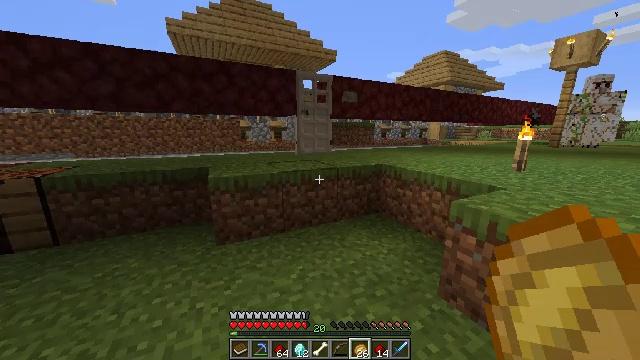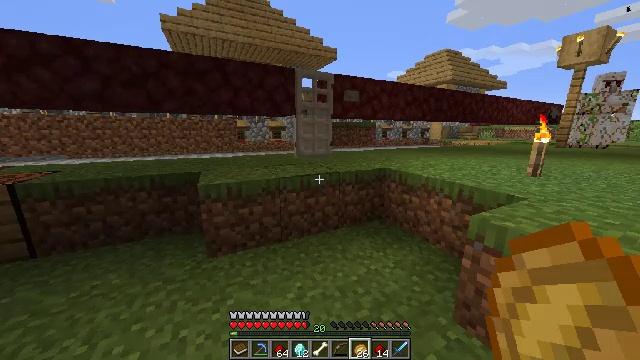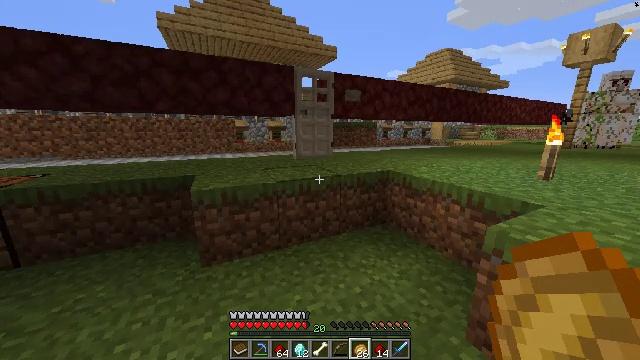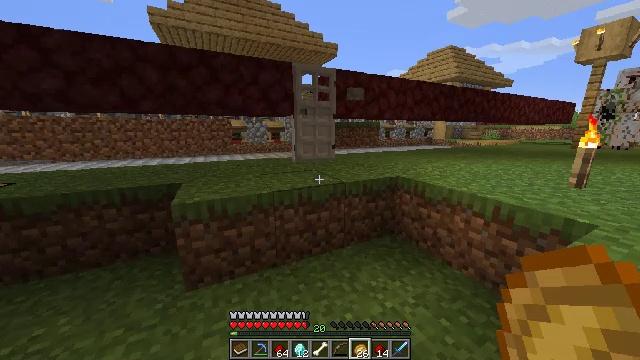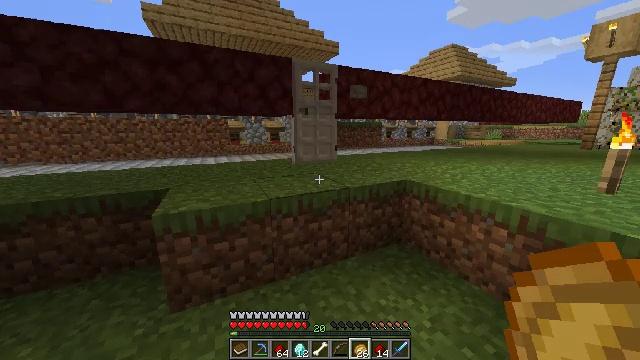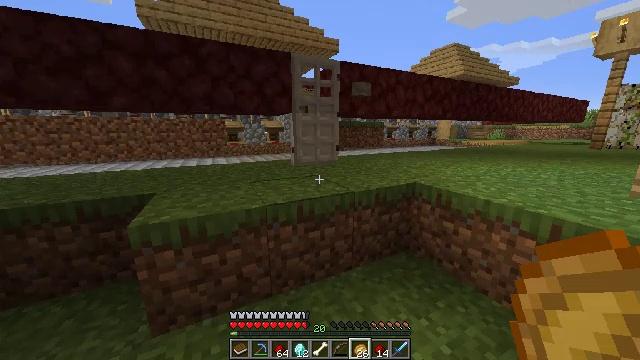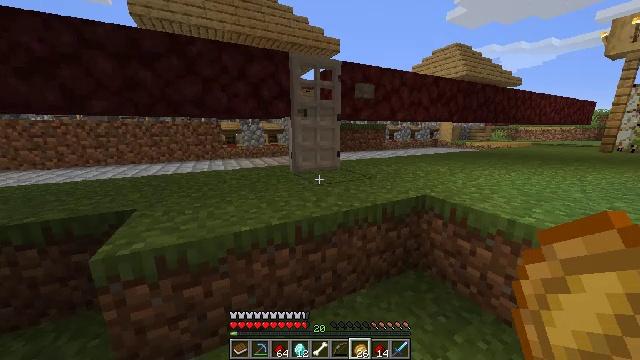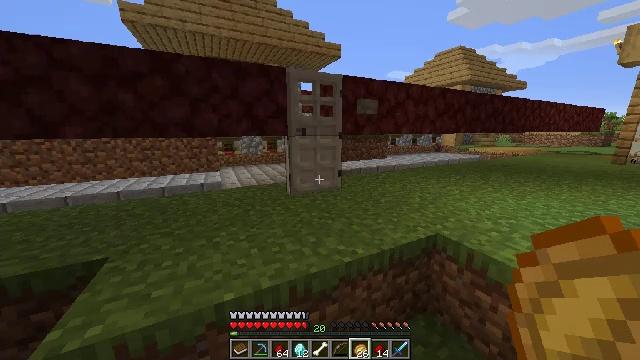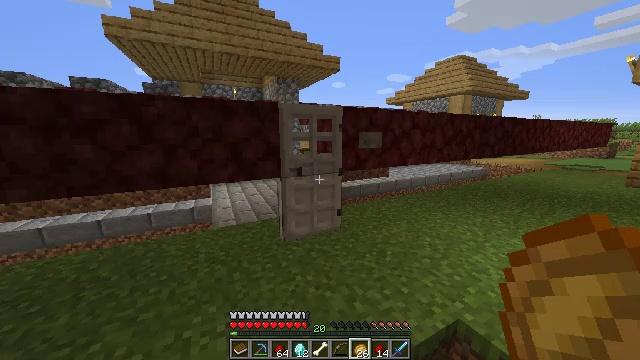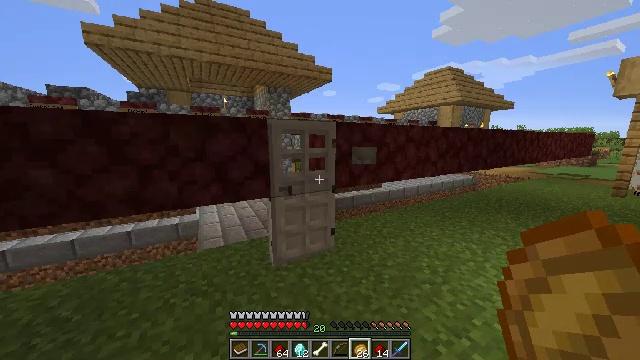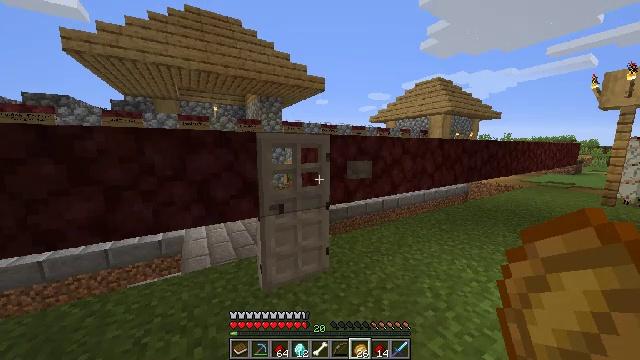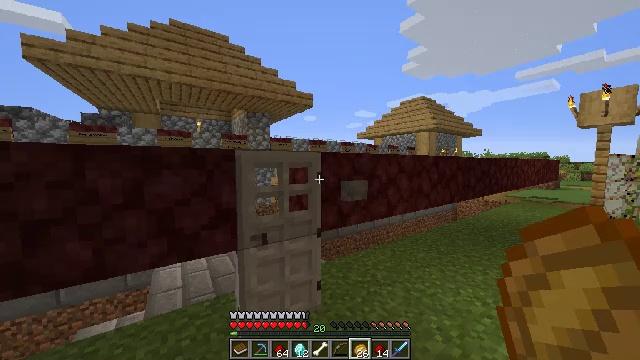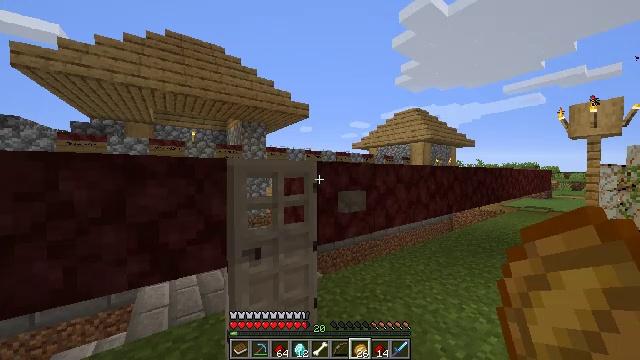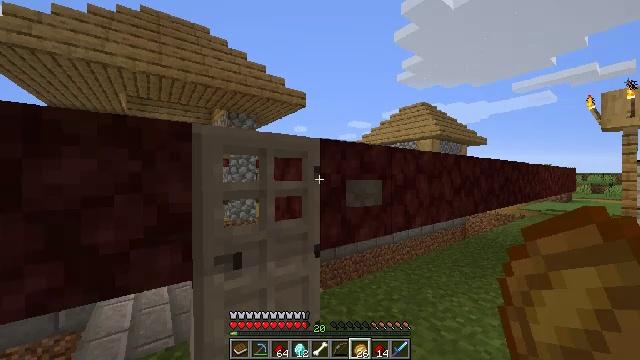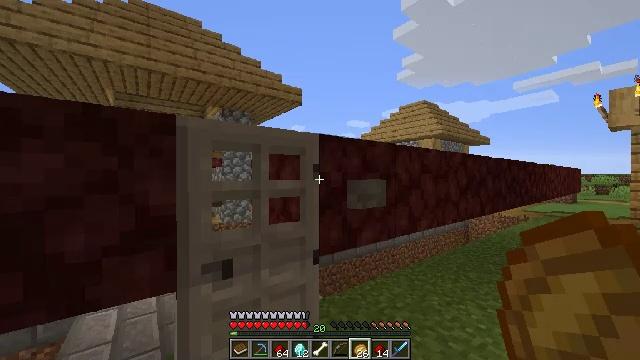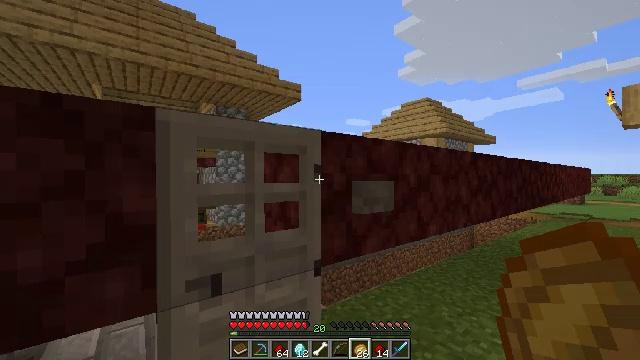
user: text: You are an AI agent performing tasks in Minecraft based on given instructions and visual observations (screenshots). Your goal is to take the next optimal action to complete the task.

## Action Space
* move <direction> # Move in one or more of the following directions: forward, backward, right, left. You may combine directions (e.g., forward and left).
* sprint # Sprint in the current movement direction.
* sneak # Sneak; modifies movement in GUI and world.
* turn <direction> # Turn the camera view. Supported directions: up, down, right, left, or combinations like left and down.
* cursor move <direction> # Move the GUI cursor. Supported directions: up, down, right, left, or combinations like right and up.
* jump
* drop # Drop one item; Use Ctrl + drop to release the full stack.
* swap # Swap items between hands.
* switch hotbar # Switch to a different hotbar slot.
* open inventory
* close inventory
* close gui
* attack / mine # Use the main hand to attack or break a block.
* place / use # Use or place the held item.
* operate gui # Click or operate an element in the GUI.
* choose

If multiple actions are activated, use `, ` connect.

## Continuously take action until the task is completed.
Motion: motion action
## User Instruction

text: craft item air
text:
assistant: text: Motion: move forward
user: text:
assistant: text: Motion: move forward
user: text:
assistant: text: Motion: move forward
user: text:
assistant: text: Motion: move forward
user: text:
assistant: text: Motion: move forward
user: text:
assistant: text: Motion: move forward, jump
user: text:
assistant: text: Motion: move forward, jump
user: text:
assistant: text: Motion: move forward, jump
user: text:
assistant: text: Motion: move forward, turn right and up, jump
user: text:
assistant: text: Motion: move forward, turn right and up
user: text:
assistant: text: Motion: move forward, turn right and up
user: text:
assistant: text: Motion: turn right and up
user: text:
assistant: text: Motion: turn up
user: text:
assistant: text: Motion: no_op
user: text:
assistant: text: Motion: no_op
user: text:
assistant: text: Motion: no_op
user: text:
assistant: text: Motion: turn right
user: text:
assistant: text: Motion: turn right
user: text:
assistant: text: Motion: turn right and down
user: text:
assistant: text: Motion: turn right and down
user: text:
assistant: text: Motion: turn right
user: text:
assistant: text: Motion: turn right and down
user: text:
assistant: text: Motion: turn right and down
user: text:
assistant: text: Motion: no_op
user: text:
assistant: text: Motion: use / place
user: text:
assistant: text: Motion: use / place
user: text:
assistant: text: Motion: turn left and down, use / place
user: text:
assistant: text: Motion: turn left and down
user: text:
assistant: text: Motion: turn left and down
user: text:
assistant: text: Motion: turn left